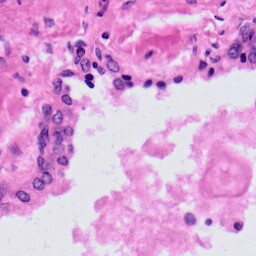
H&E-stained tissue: Prostate